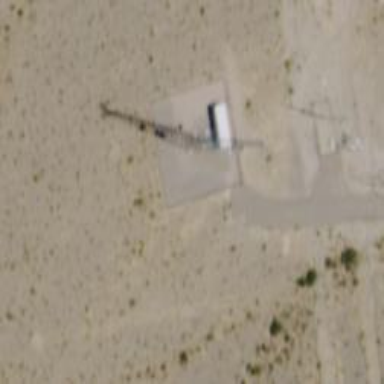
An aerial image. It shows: Mast tower used for communication.